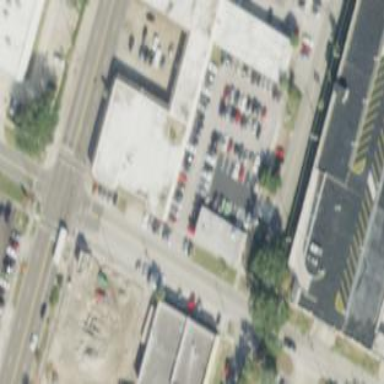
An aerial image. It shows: Building used as car repair shop.